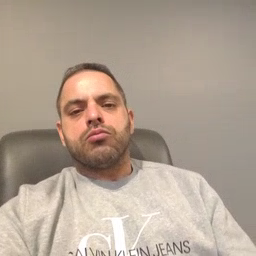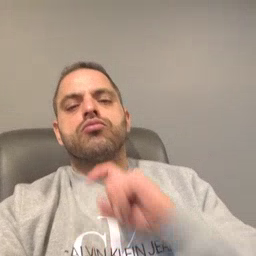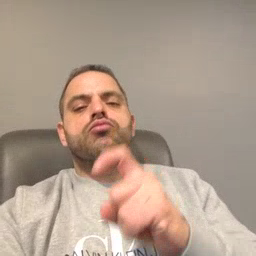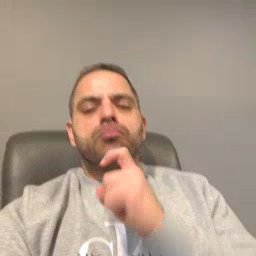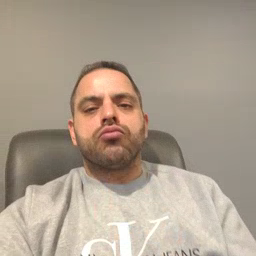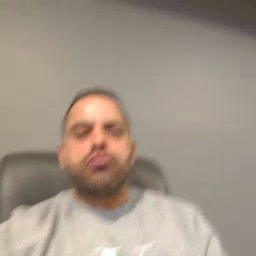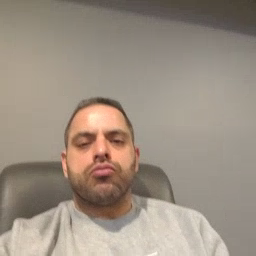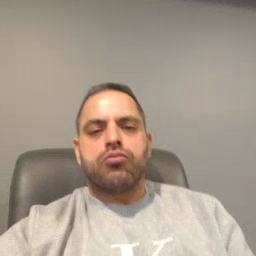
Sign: garbage